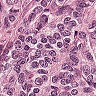
Metastatic tissue present: yes